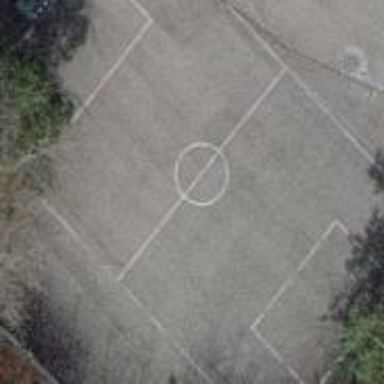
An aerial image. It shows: Soccer pitch with asphalt surface.